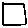
Label: square